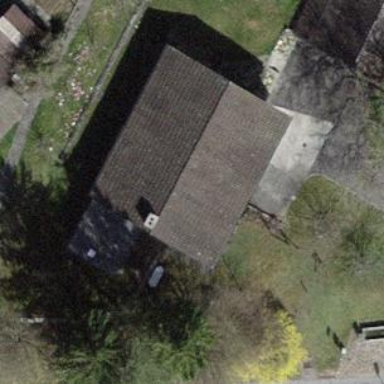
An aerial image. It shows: Building with tile roof.